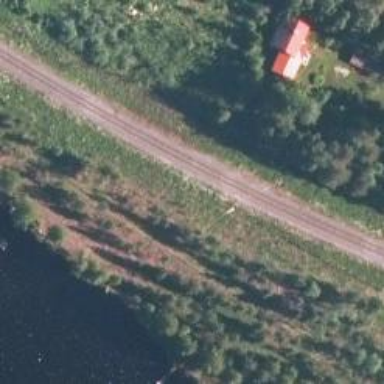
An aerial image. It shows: Abandoned railway.